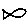
Label: fish